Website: home-depot
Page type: cart
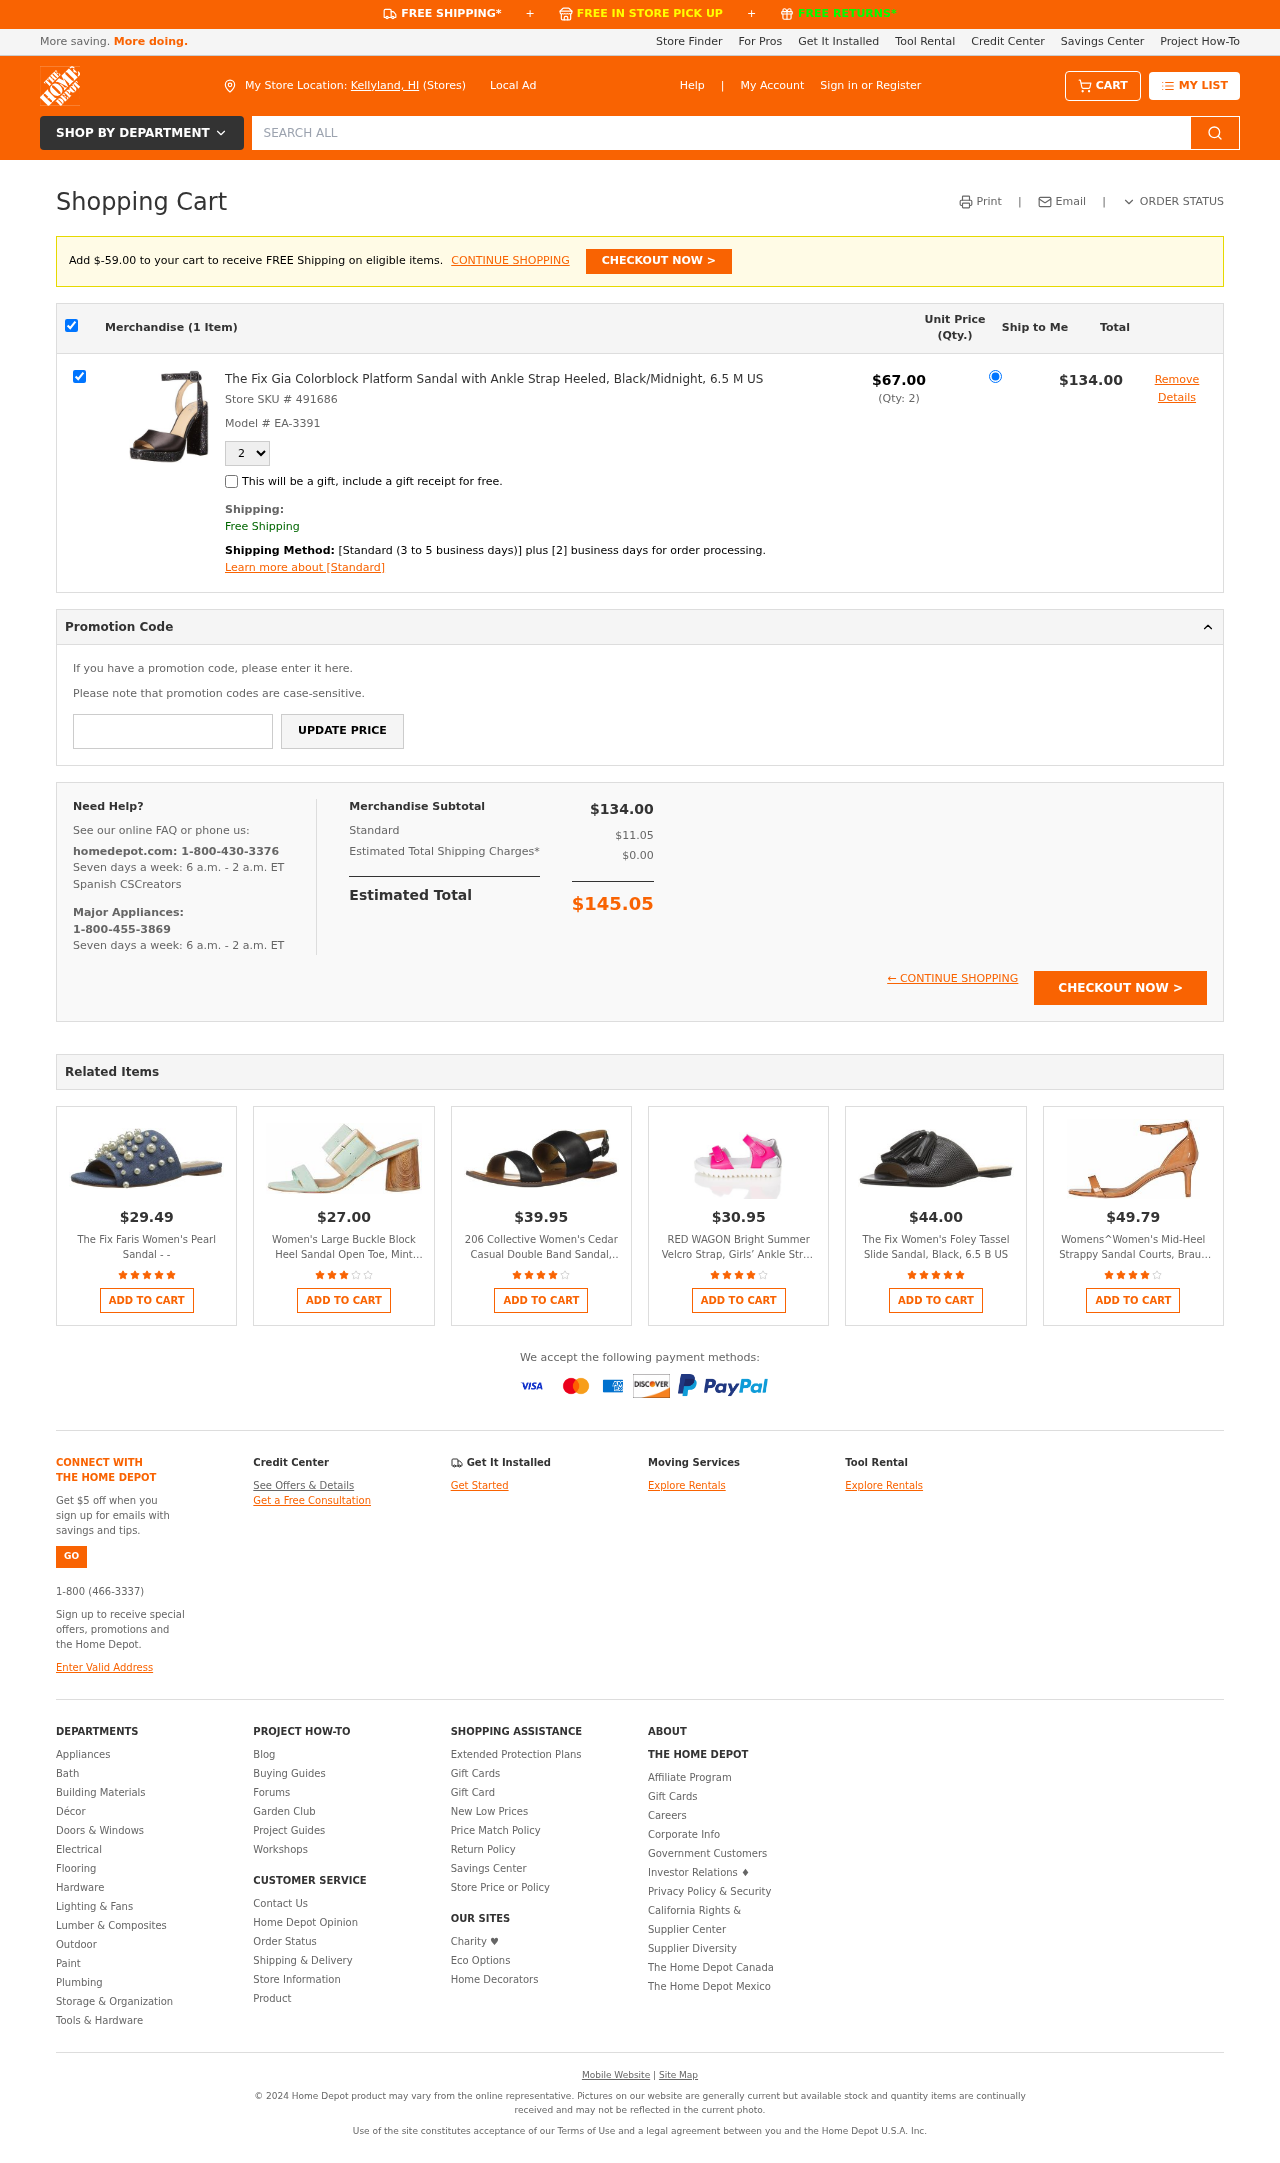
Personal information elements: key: PII_CITY_STATE
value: Kellyland, HI
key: PII_PROMO_CODE
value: WELCOME95
Product elements: key: PRODUCT1_NAME
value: The Fix Gia Colorblock Platform Sandal with Ankle Strap Heeled, Black/Midnight, 6.5 M US
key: PRODUCT1_PRICE
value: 67
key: PRODUCT1_QUANTITY
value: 2
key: PRODUCT2_NAME
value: The Fix Faris Women's Pearl Sandal -  -
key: PRODUCT2_PRICE
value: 29.49
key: PRODUCT2_RATING
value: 4.5
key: PRODUCT3_NAME
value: Women's Large Buckle Block Heel Sandal Open Toe, Mint Green, US 7
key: PRODUCT3_PRICE
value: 27
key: PRODUCT3_RATING
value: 3.1
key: PRODUCT4_NAME
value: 206 Collective Women's Cedar Casual Double Band Sandal, Black Leather, 11 B US
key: PRODUCT4_PRICE
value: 39.95
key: PRODUCT4_RATING
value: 3.8
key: PRODUCT5_NAME
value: RED WAGON Bright Summer Velcro Strap, Girls’ Ankle Strap Sandals
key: PRODUCT5_PRICE
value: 30.95
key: PRODUCT5_RATING
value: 3.6
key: PRODUCT6_NAME
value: The Fix Women's Foley Tassel Slide Sandal, Black, 6.5 B US
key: PRODUCT6_PRICE
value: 44
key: PRODUCT6_RATING
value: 4.5
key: PRODUCT7_NAME
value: Womens^Women's Mid-Heel Strappy Sandal Courts, Braun Praline Nude, US 10
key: PRODUCT7_PRICE
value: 49.79
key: PRODUCT7_RATING
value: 4.3
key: PRODUCT1_SKU
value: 491686
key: PRODUCT1_MODEL
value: EA-3391
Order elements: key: AMOUNT_TO_FREE_SHIPPING
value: $-59.00
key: ORDER_NUM_ITEMS
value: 1
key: ORDER_SUBTOTAL
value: $134.00
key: ORDER_TAX
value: $11.05
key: ORDER_SHIPPING_COST
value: $0.00
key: ORDER_TOTAL
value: $145.05
Search elements: key: HEADER_SEARCH
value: SEARCH ALL